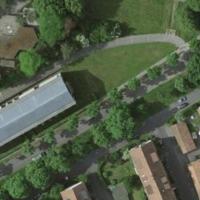
EUNIS habitat code: 53
Species observed at this site:
Sonchus asper
Salvia pratensis